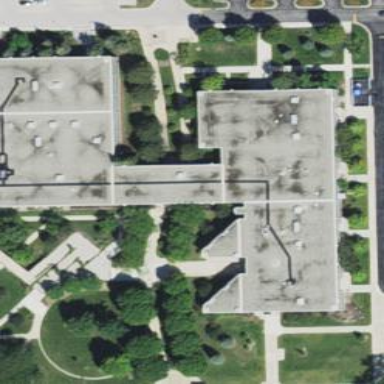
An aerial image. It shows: College building.